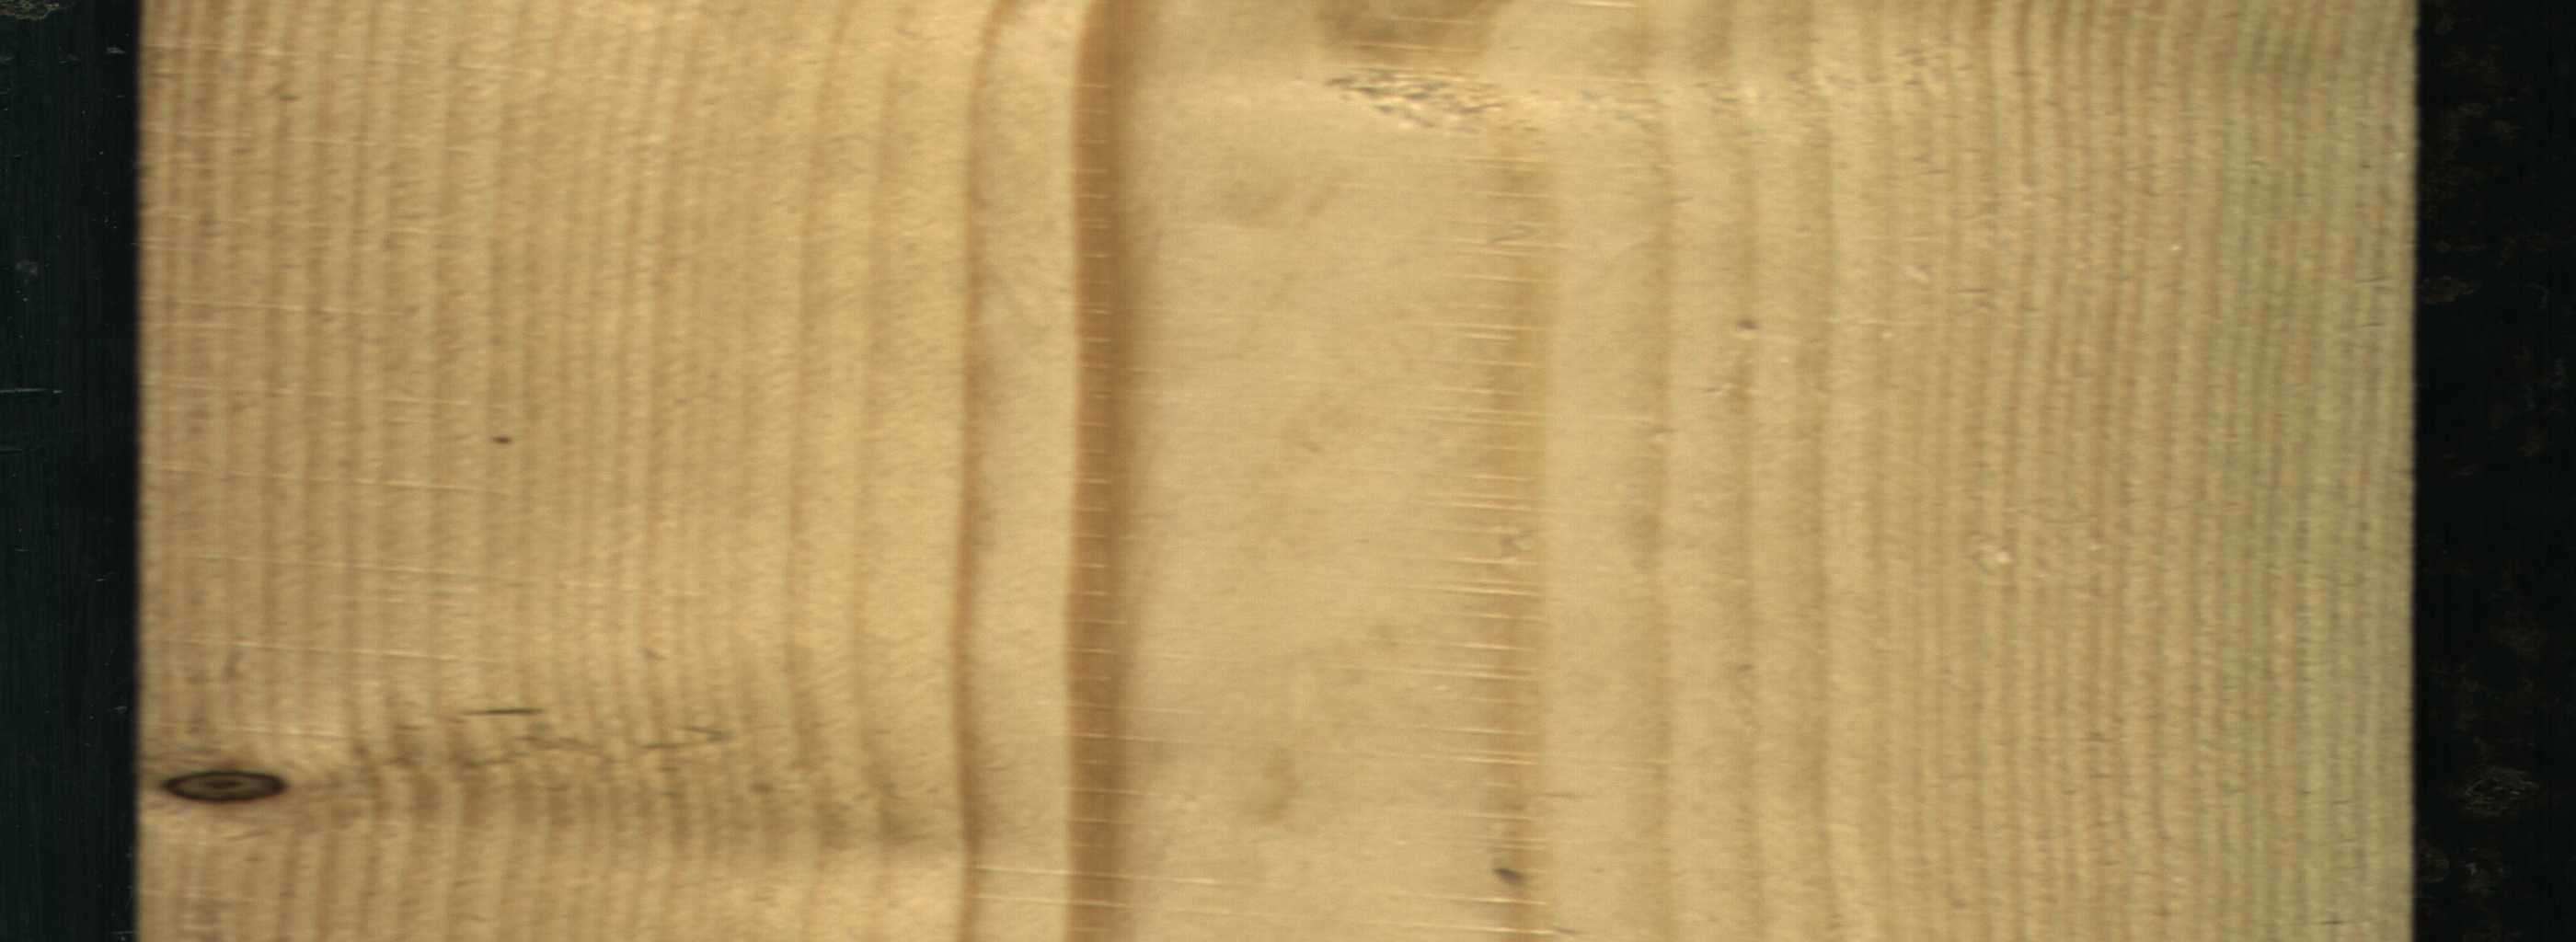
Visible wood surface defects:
Quartzity
Dead_Knot